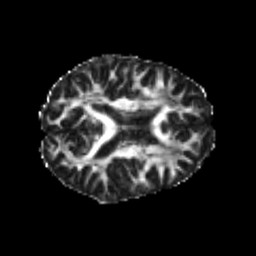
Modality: FA
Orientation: axial
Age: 20
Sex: male
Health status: healthy
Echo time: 0.074 s